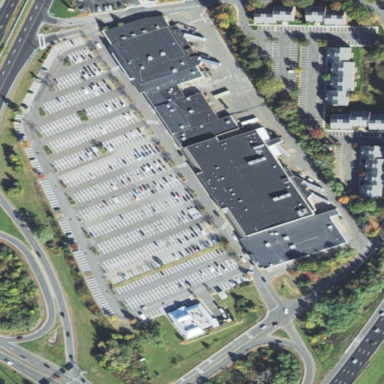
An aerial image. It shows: Retail area.